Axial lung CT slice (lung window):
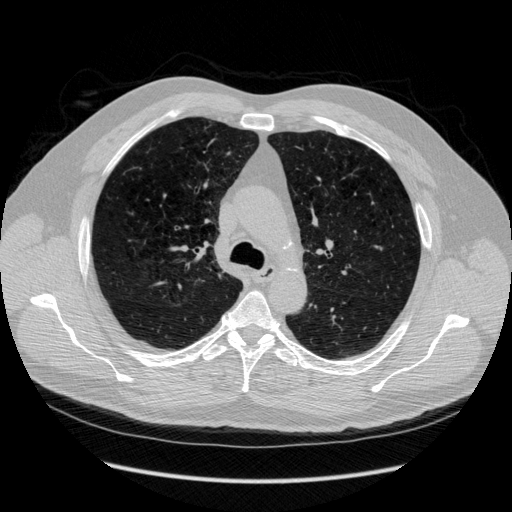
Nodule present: no